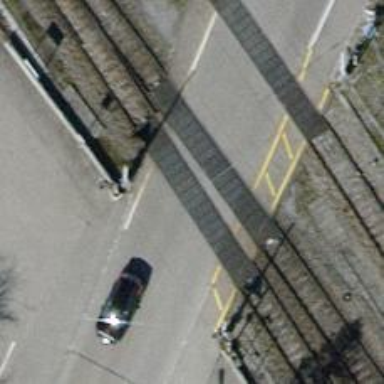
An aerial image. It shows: Level crossing with double half barrier.